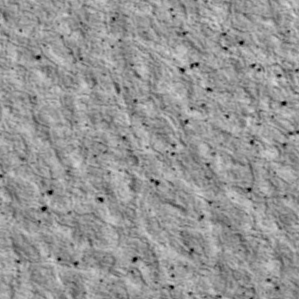
Label: non_frost